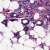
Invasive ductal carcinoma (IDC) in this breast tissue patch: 1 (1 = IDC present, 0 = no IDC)